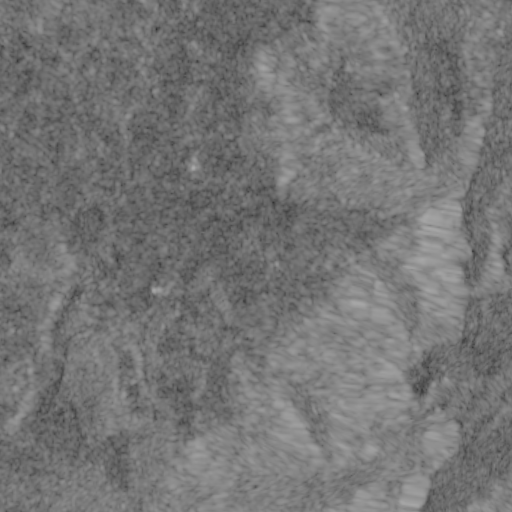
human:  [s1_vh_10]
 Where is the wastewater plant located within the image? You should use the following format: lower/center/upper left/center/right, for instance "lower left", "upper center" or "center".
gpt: The wastewater plant is located in the lower left of the image.
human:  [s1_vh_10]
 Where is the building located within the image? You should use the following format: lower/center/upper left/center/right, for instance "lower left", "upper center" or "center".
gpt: There is no building in the image.

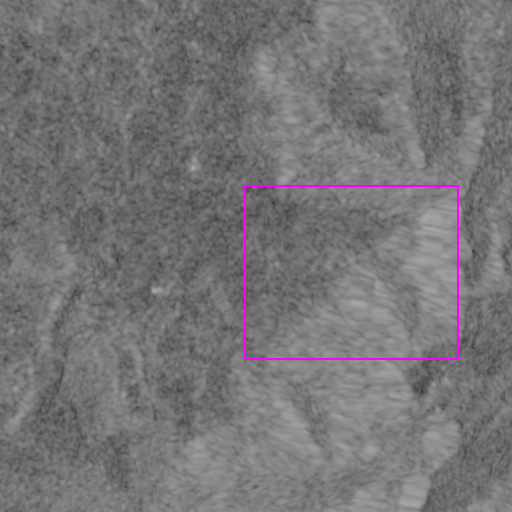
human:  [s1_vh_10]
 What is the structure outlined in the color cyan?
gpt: There is no cyan outline.
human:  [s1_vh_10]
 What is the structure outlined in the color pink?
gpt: There is no structure outlined in pink.